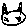
Label: cat